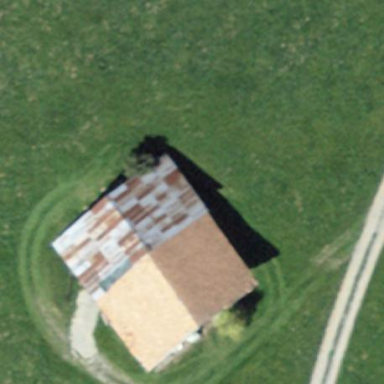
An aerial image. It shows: Rural barn.